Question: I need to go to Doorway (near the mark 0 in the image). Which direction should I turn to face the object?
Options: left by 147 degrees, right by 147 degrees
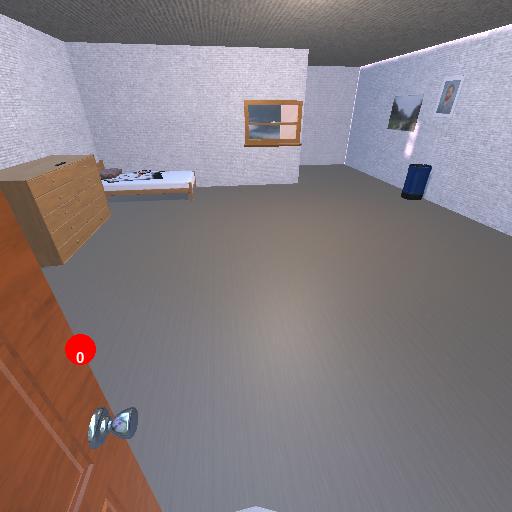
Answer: left by 147 degrees